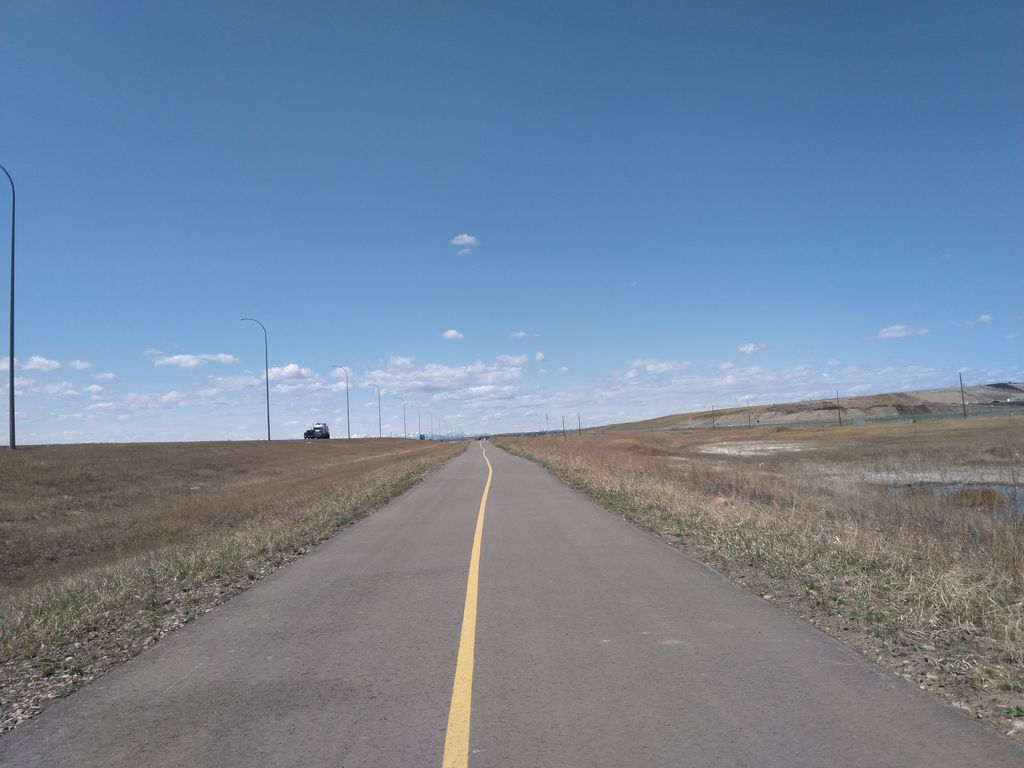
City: calgary